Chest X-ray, PA view. Patient: 77 years old, sex F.
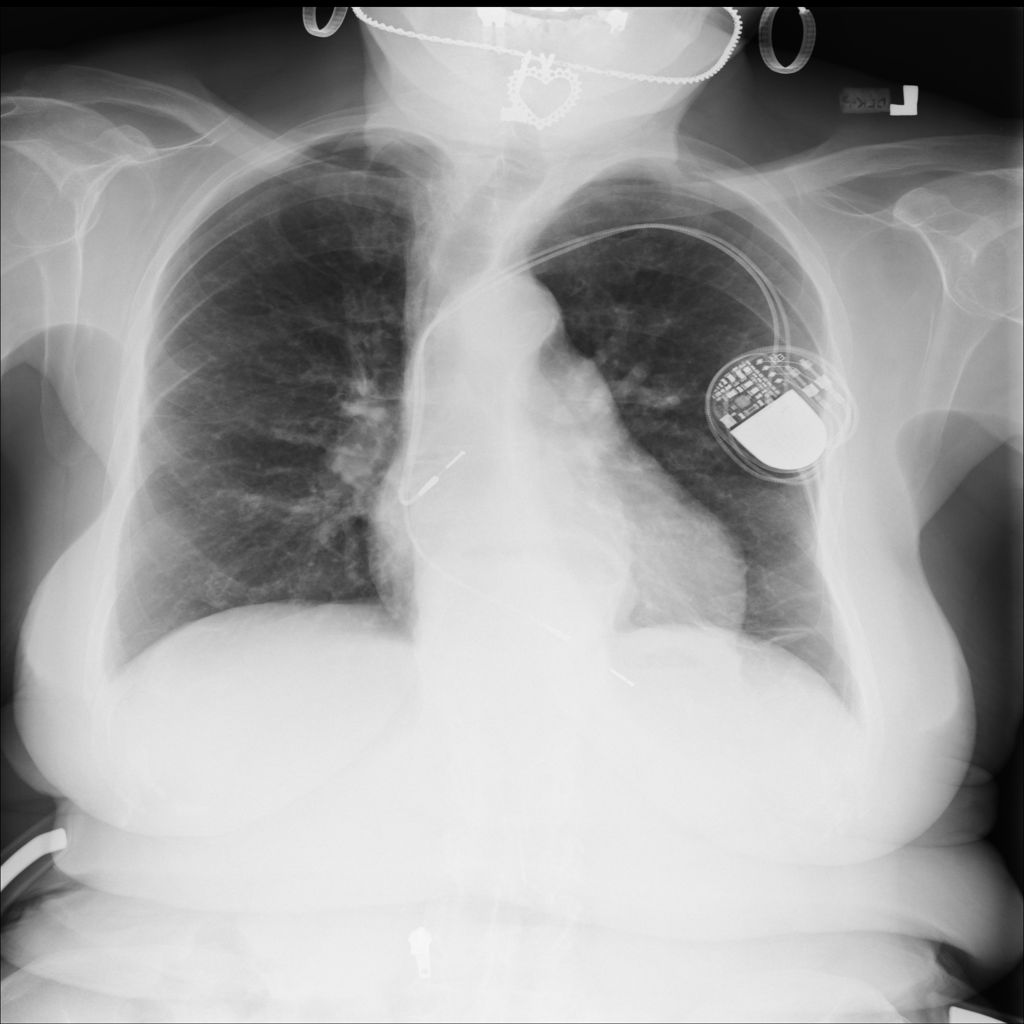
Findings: Atelectasis, Hernia